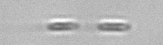
Label: Skeletonema